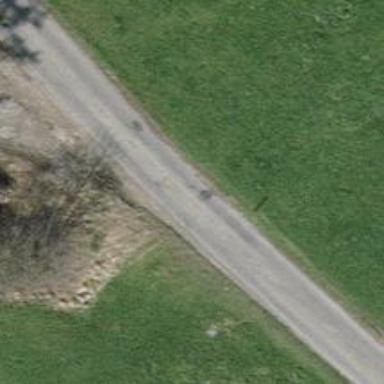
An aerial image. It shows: Well-maintained track road of grade 1.